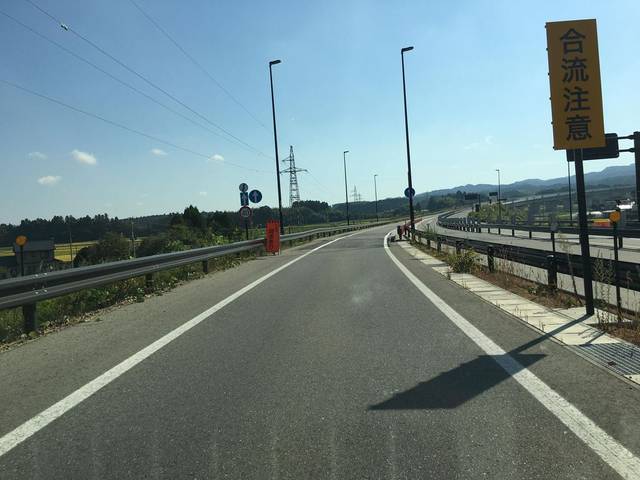
Region: Japan
Coordinates: 37.781, 140.902